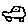
Label: car